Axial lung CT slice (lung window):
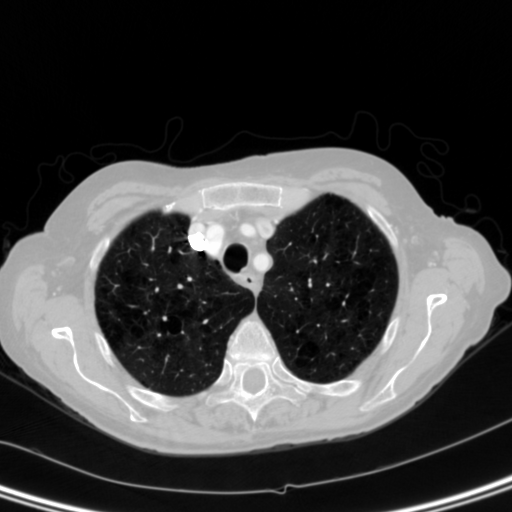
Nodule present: no